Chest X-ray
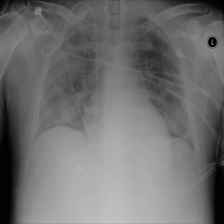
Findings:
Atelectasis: negative
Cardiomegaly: negative
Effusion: negative
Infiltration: positive
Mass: negative
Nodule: negative
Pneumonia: negative
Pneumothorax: negative
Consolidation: negative
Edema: negative
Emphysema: negative
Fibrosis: negative
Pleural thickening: negative
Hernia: negative